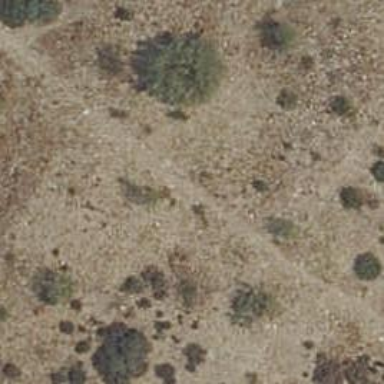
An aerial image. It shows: Unpaved track road.